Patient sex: M
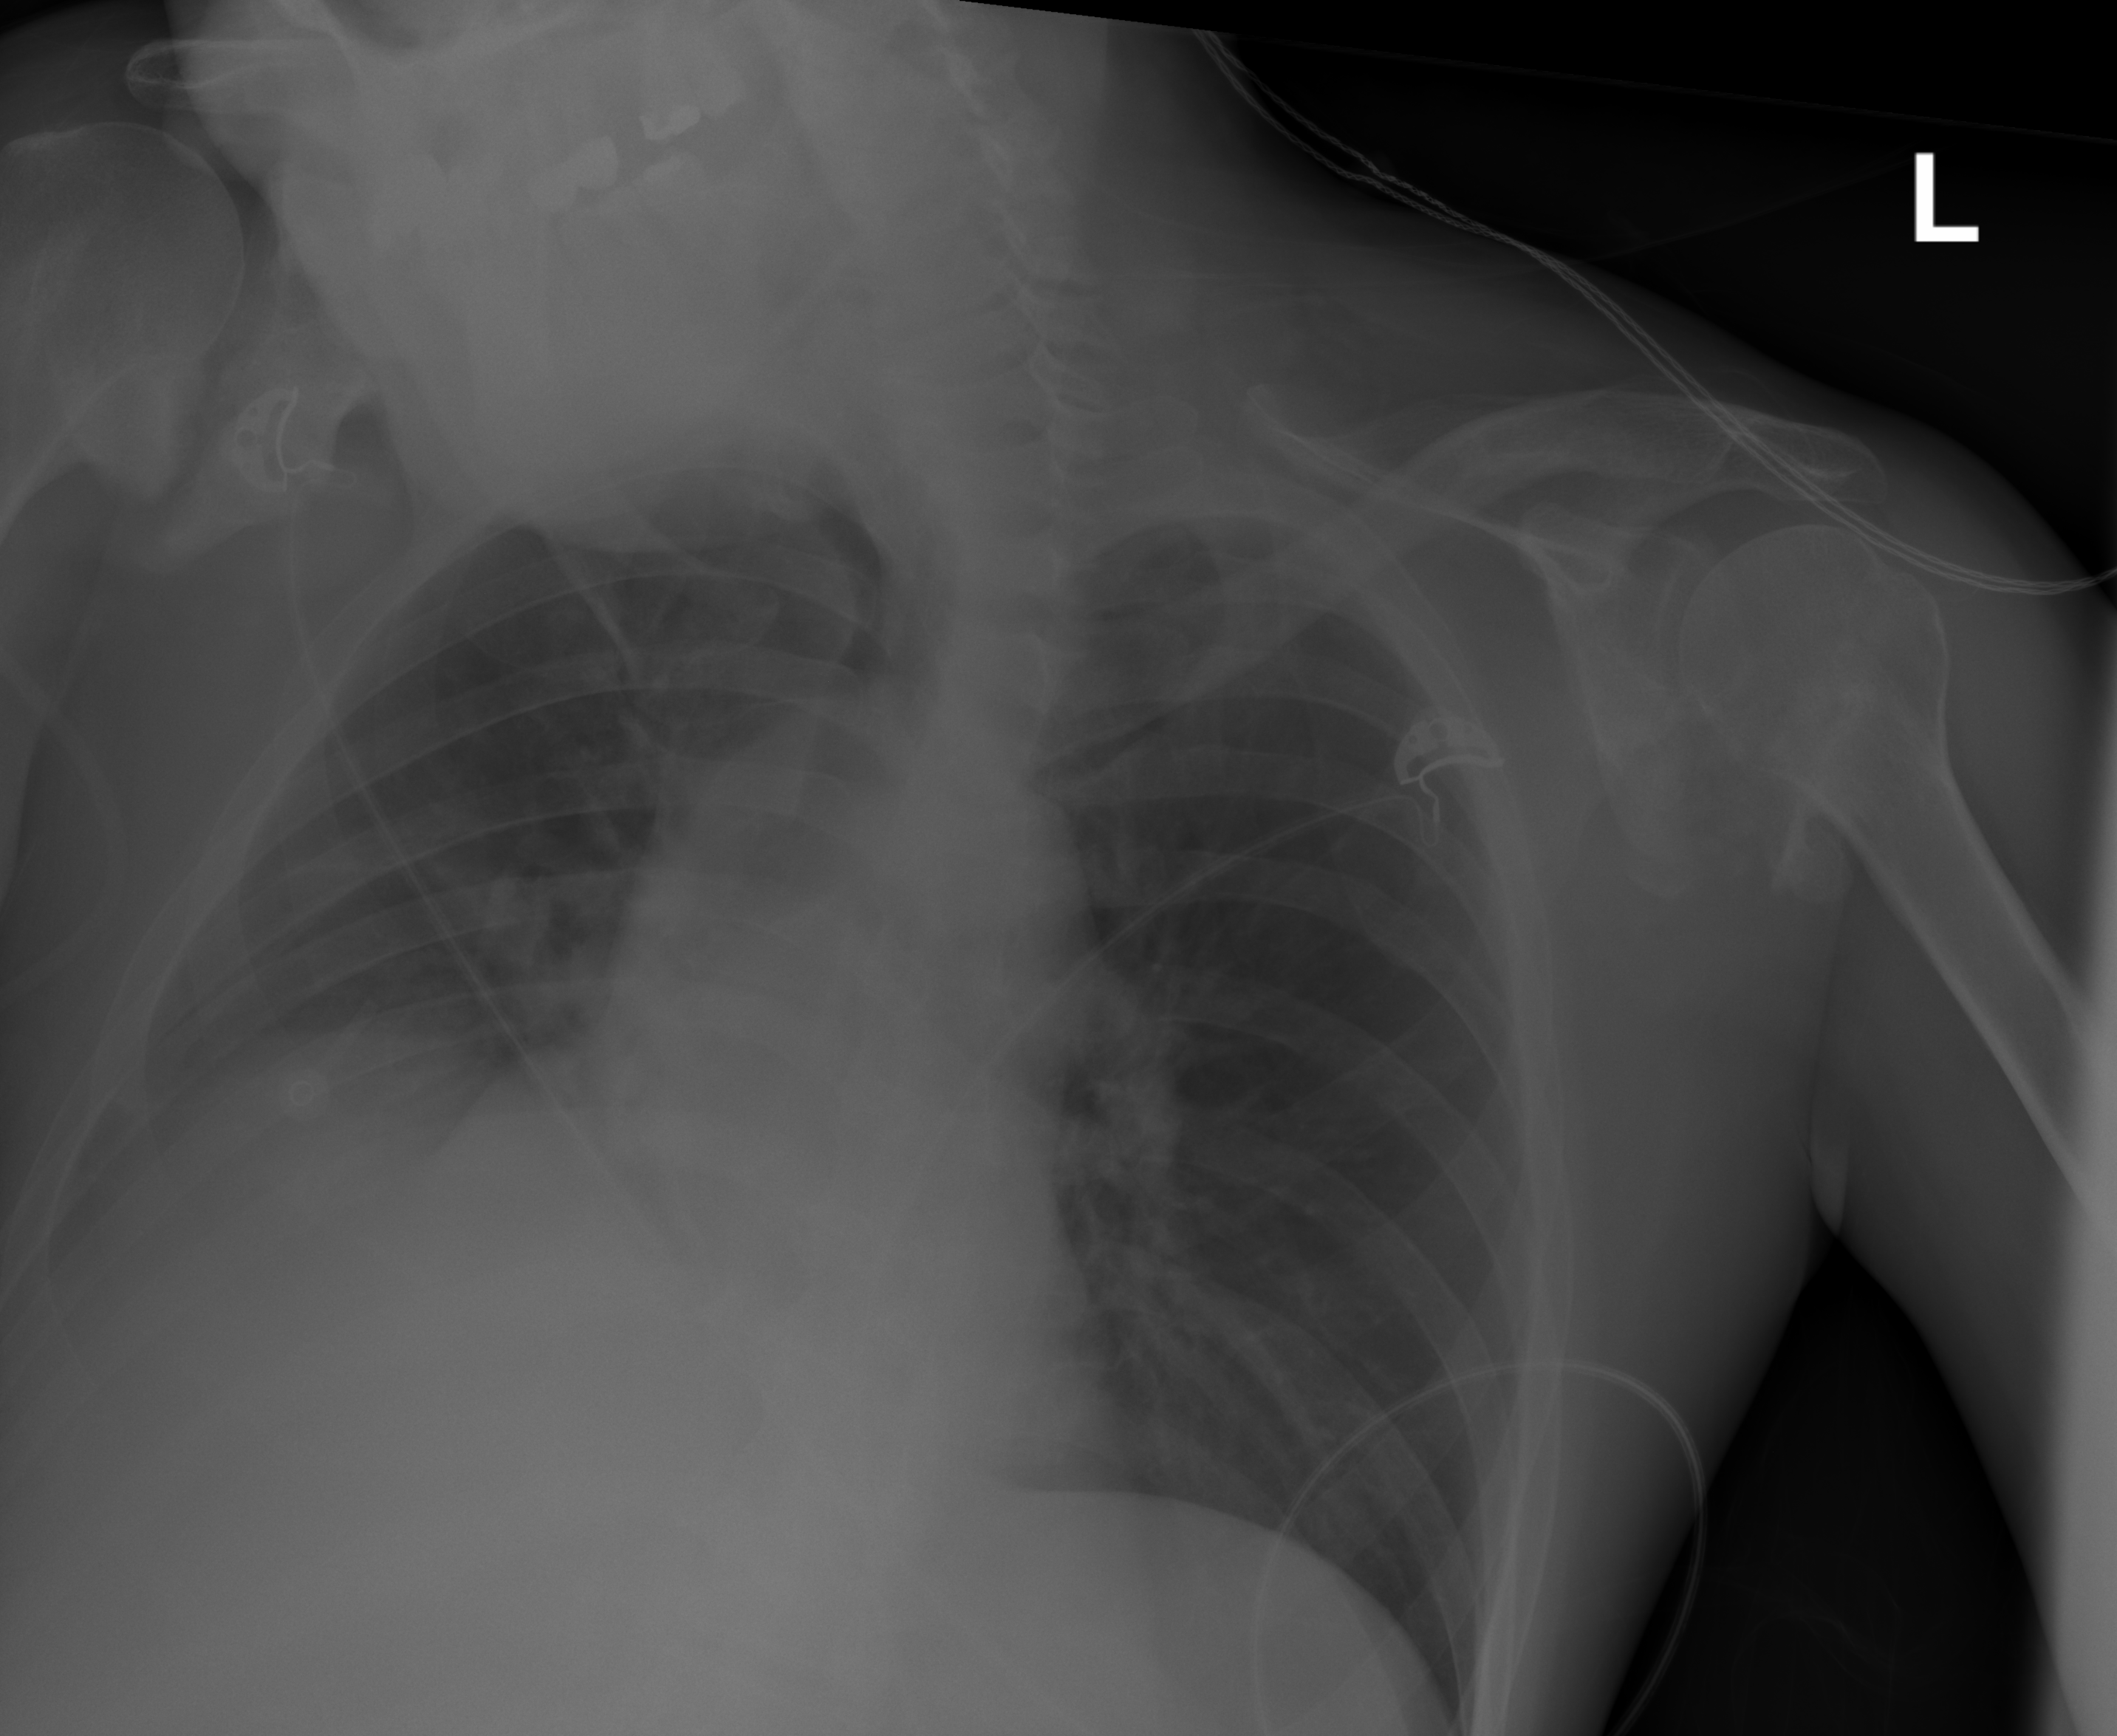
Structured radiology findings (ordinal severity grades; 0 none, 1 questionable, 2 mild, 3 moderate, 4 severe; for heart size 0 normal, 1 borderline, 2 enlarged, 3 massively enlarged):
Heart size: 0
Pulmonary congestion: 0
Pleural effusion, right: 2
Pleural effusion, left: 0
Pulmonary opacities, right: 2
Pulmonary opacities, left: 0
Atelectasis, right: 2
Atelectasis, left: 0